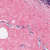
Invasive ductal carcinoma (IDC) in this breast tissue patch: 0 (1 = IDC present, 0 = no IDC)